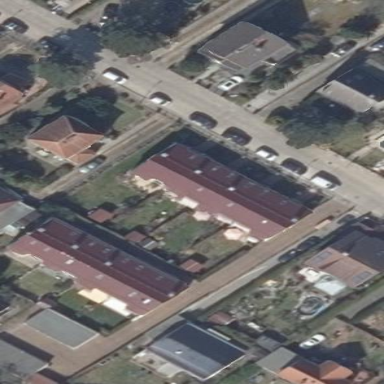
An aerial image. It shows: Terrace building with gabled roof.